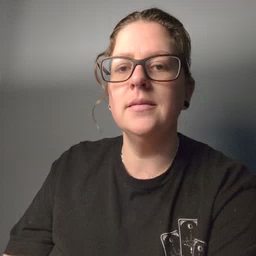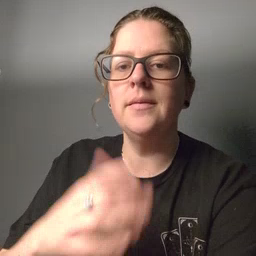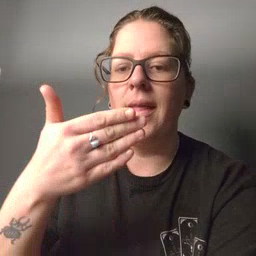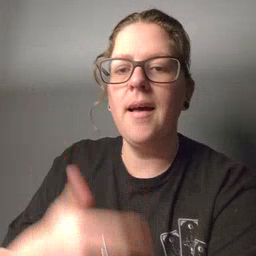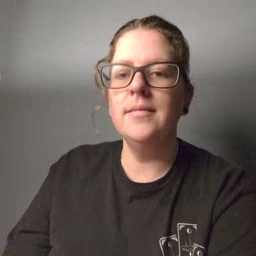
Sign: flag